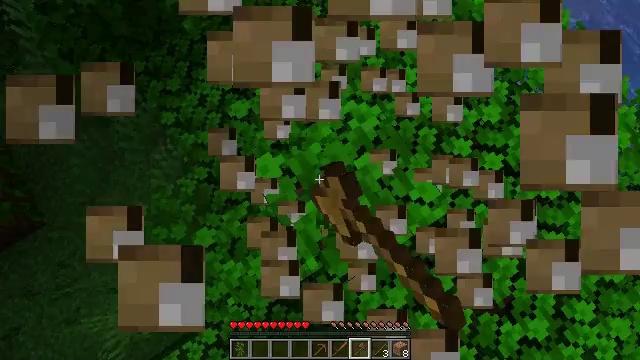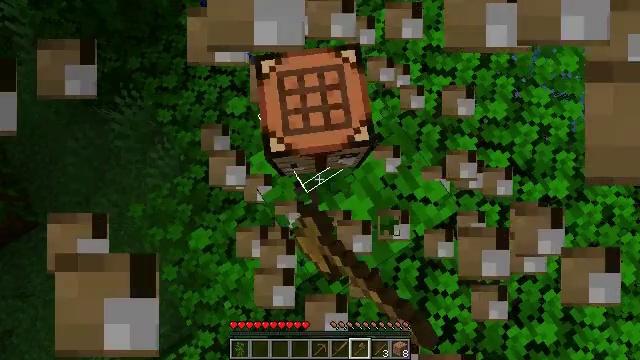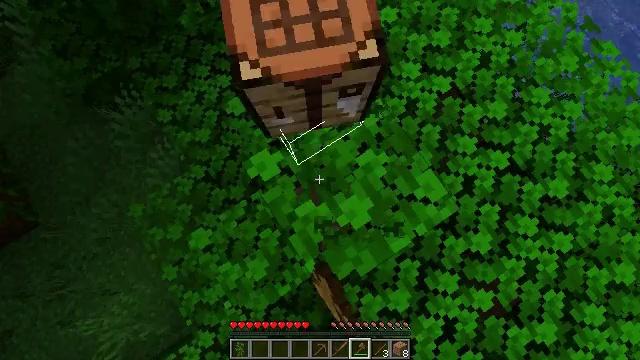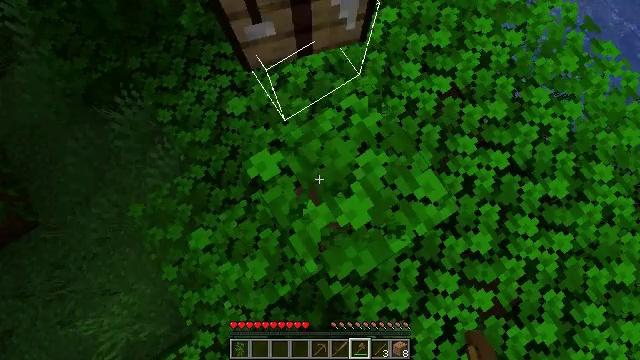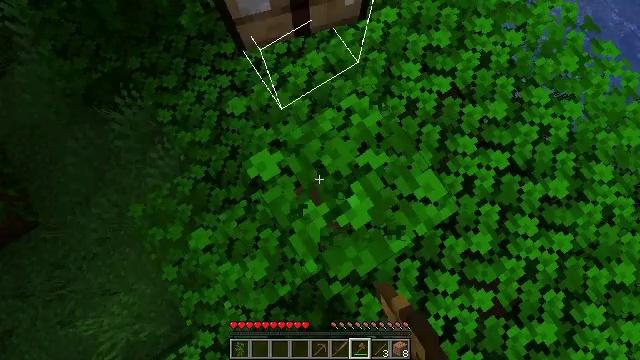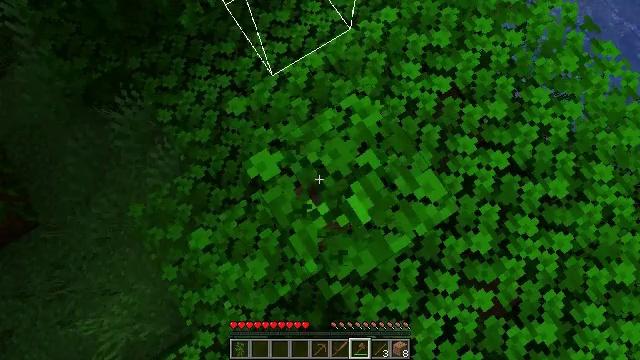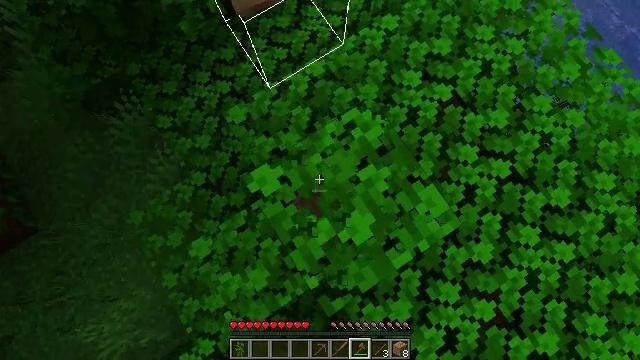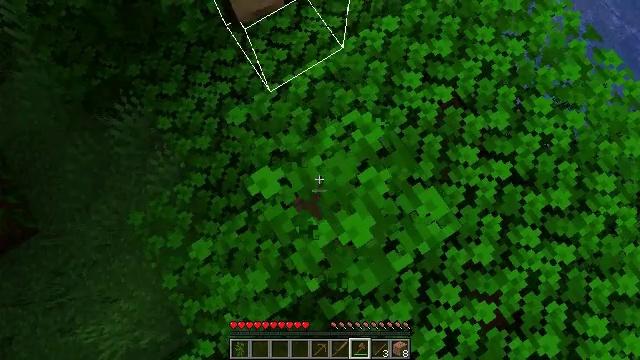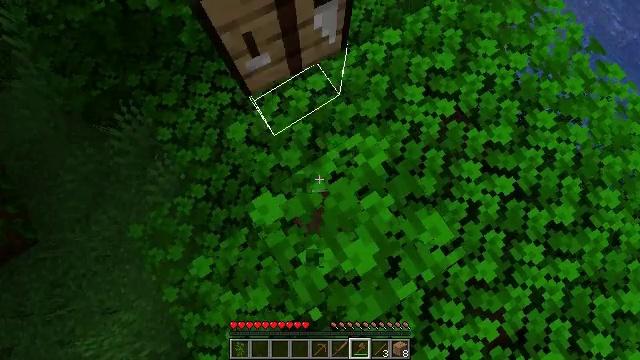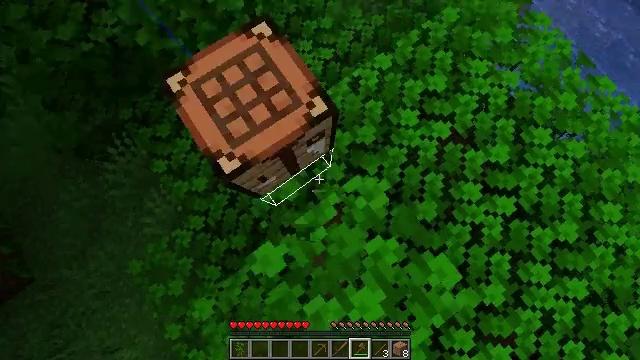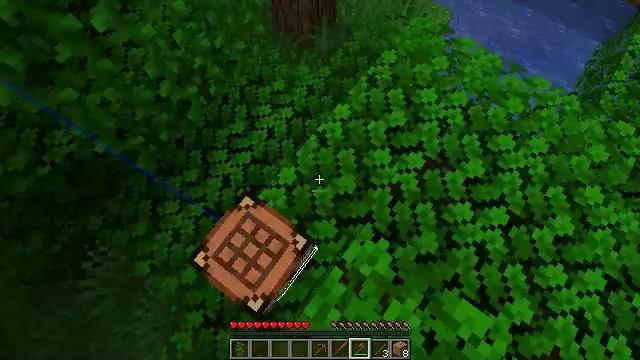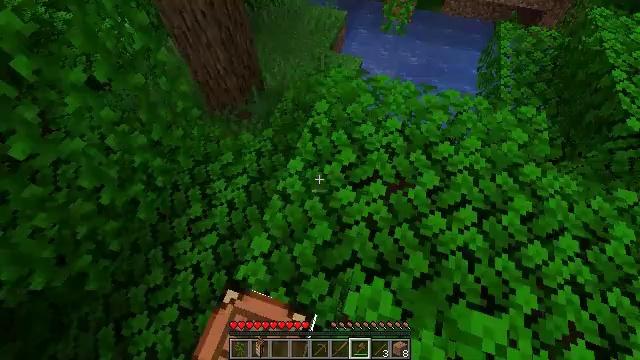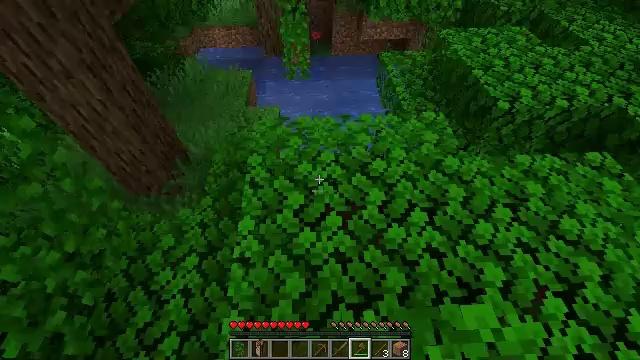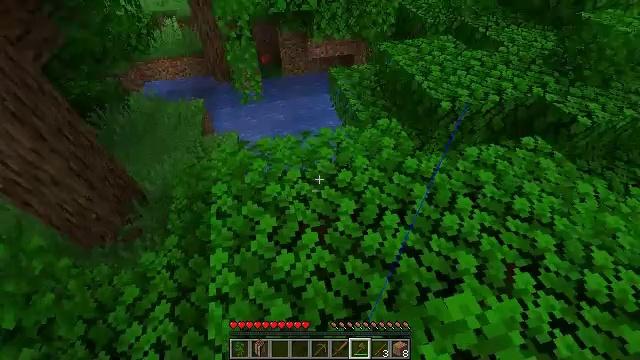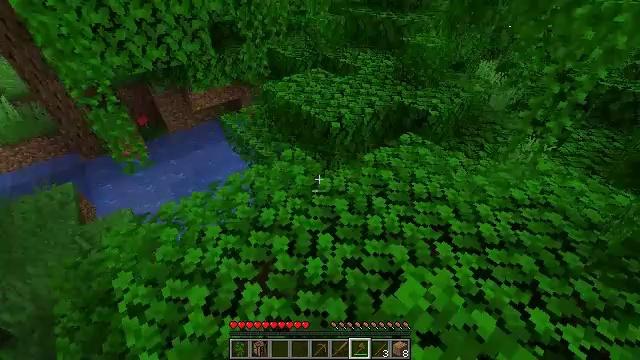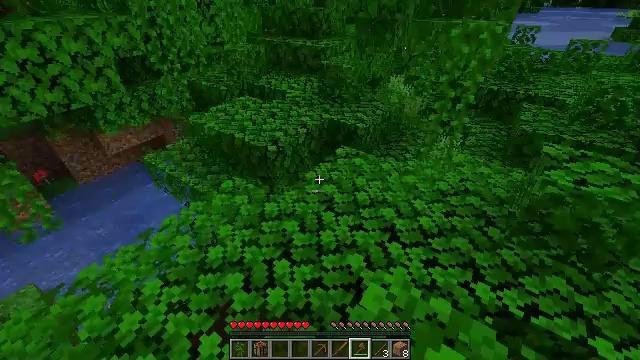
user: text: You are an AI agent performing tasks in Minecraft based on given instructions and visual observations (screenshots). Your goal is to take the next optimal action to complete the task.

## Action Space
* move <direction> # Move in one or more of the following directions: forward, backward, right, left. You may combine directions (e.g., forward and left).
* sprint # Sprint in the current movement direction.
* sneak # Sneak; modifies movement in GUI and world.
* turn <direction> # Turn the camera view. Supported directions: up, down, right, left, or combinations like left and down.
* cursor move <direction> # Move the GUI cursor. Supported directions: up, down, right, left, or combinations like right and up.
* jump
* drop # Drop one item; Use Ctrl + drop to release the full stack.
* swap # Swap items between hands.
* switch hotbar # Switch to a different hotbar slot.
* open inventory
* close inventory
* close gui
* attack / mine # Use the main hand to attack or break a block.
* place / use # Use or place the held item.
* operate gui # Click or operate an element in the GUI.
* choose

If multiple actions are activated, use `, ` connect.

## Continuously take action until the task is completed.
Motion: motion action
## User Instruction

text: Collect jungle leaves by breaking them.
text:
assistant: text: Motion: attack / mine
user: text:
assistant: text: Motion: attack / mine
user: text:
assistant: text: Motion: attack / mine
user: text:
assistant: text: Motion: attack / mine
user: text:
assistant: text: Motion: attack / mine
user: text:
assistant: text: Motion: move forward
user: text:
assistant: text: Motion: move forward
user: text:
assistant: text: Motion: move forward
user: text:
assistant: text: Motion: move forward, turn right and up
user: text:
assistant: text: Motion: turn right and up
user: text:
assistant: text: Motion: turn right and up
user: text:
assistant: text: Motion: turn right and up
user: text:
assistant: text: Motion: turn right and up
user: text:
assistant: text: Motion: turn right and up
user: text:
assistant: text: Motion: turn right and up
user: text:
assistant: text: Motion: turn right and up
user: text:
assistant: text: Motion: turn right and up
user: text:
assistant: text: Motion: no_op
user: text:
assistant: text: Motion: no_op
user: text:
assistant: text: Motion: no_op
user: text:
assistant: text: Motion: no_op
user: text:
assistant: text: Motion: no_op
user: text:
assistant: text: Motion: no_op
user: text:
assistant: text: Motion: no_op
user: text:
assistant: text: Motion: no_op
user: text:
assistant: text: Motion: no_op
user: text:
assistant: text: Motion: no_op
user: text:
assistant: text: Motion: no_op
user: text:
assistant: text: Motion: no_op
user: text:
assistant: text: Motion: turn right and up